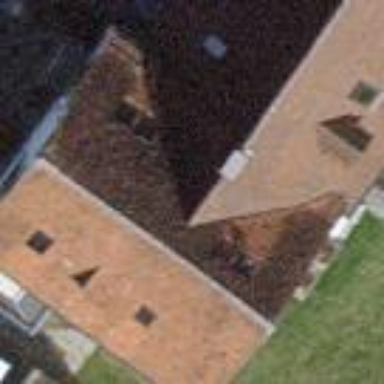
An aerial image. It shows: Terrace building.